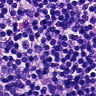
Metastatic tissue present: no